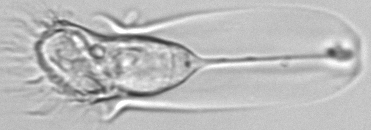
Label: Tintinnina